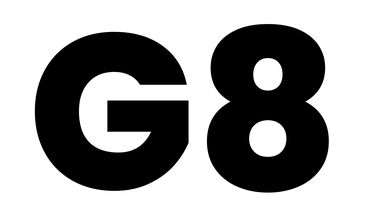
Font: Poppins-ExtraBold